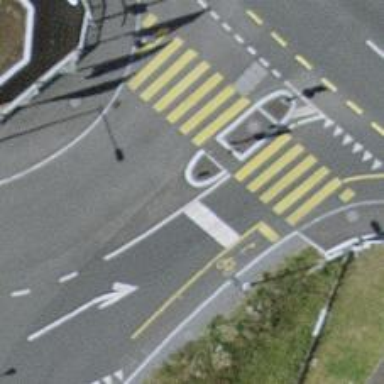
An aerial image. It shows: Road with traffic signals.